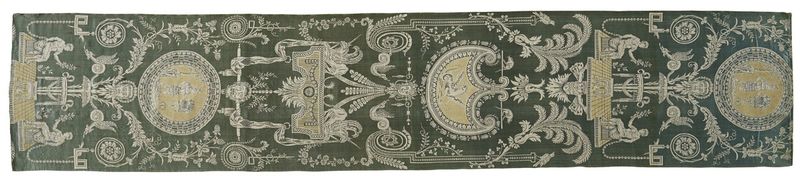
Titel: Seidentapete
Standort: Hamburg
Institution: Museum für Kunst und Gewerbe Hamburg
Schlagwörter: seide, tapete, maske, medaillon, gewebe, groteske, raumausstattung, textilie, lampas, pflanzenornamente, seidensatinfond